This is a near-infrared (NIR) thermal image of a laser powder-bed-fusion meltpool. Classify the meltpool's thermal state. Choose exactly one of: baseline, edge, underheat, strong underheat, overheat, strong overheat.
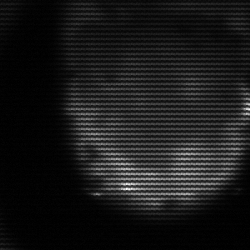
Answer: edge